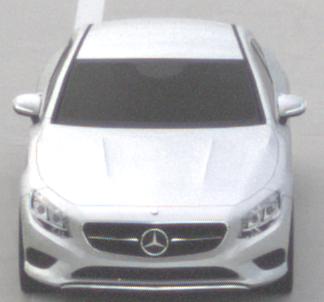
Make: Mercedes-Benz
Model: S 400 Coupé
Detailed model: S-Class (217) Coupé
Model produced from: 2015/10
Model produced until: 2017/09
Doors: 2
Color: white
Road condition: dry road
Daytime: midday
Contrast: low contrast